Platform: macOS
Application: Chrome
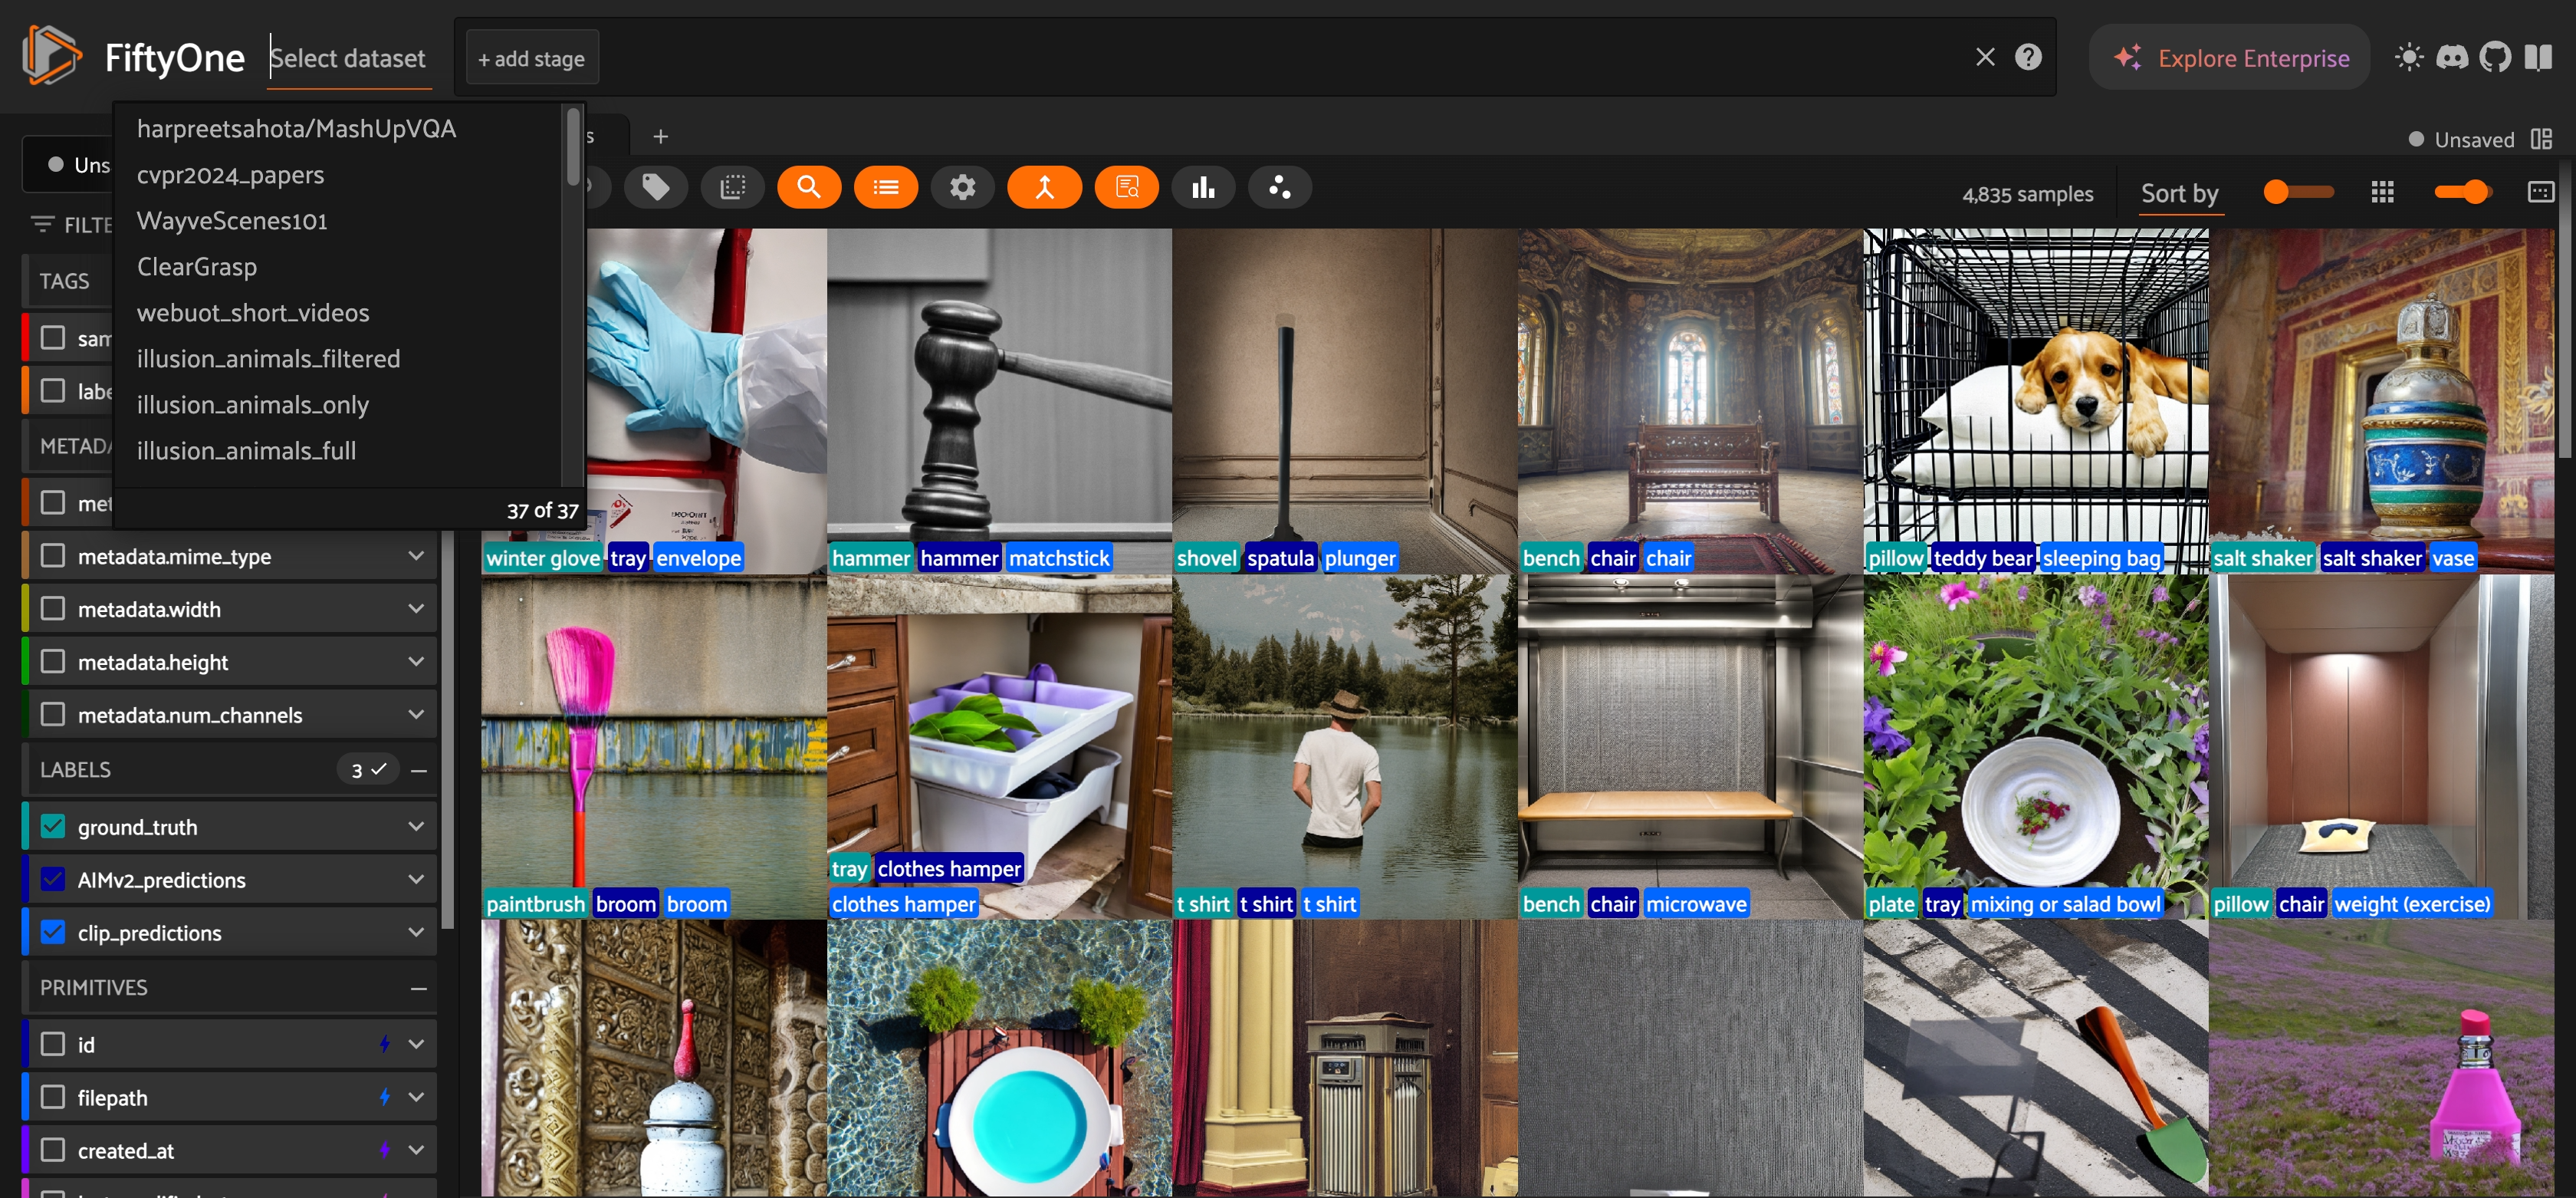
task_description: Scroll down on Select dataset menu
action_type: drag
element_info: Slider
steps_since_start: 1

task_description: Scroll down on Select dataset menu
action_type: click
element_info: Slider
steps_since_start: 1
task_description: Locate Select dataset menu
action_type: hover
element_info: Menu Item
steps_since_start: 1